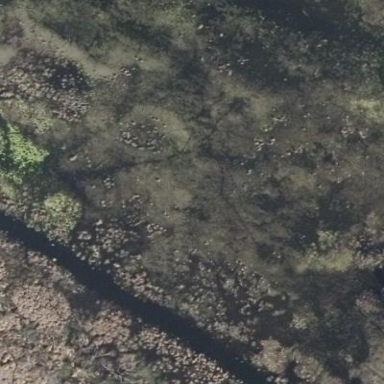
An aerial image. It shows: Bog wetland area.